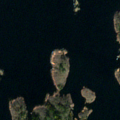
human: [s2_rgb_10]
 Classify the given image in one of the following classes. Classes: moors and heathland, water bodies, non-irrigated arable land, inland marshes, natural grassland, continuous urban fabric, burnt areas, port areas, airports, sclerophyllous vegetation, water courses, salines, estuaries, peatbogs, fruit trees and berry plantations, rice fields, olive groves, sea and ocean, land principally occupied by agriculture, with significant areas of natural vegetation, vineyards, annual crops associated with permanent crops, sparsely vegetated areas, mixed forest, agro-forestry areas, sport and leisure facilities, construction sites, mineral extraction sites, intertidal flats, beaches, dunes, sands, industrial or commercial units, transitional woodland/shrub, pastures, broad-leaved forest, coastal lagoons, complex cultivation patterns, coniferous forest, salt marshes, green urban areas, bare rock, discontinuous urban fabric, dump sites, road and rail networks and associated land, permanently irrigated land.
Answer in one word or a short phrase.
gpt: mixed forest, sea and ocean